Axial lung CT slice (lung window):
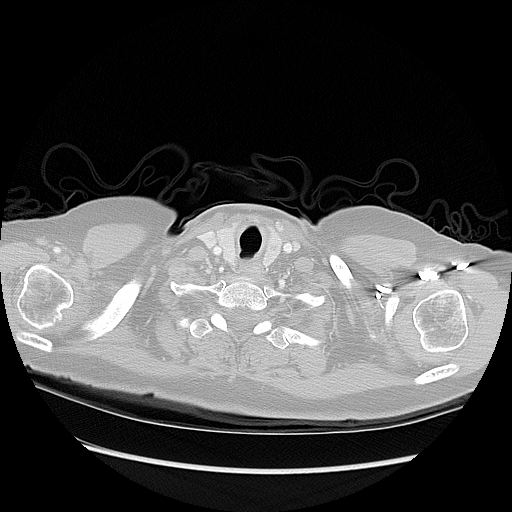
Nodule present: no